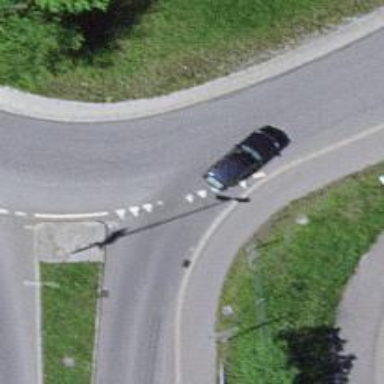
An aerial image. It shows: Road with "give way" sign.